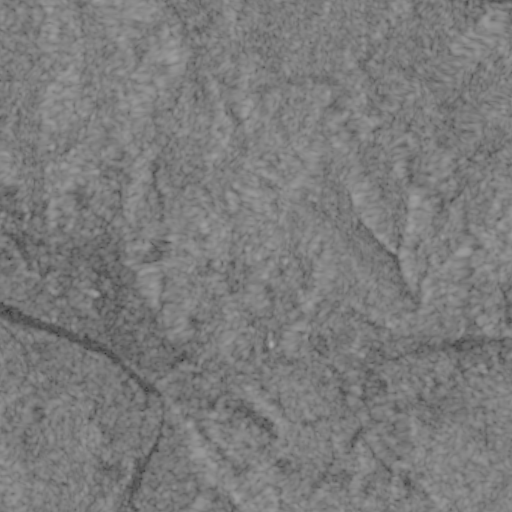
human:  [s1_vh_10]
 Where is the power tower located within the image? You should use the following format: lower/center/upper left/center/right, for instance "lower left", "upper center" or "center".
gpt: The power tower is located in the upper of the image.
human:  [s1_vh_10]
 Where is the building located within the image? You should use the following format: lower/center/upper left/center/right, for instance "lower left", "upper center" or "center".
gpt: The building is located in the center left of the image.
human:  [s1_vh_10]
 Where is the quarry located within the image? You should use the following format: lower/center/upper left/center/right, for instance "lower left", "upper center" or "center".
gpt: There is no quarry in the image.

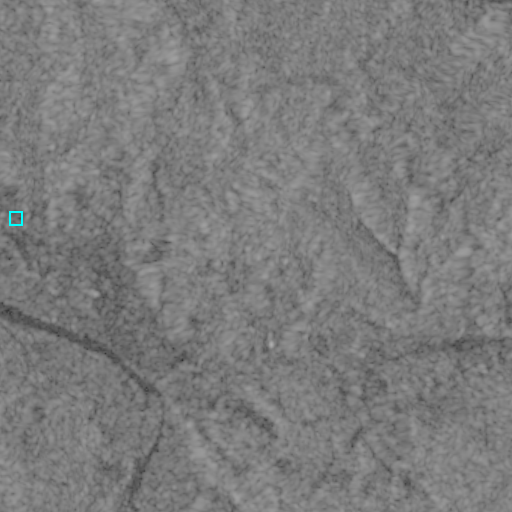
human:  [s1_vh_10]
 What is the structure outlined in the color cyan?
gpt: The structure outlined in cyan is a building.
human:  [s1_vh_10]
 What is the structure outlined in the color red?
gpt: There is no red outline.